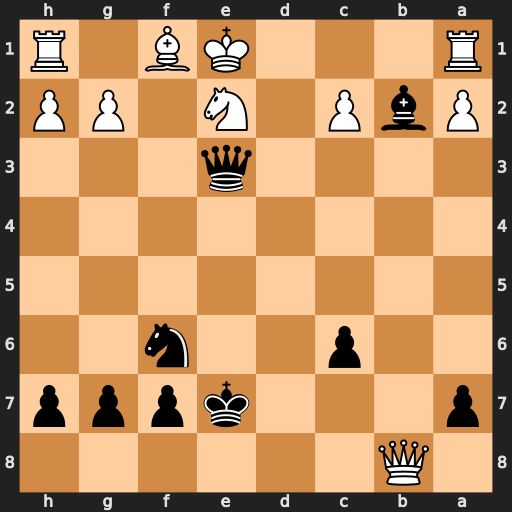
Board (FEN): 1Q6/p3kppp/2p2n2/8/8/4q3/PbP1N1PP/R3KB1R
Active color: b
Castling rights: KQ
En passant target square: -
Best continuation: Bc3+ Kd1 Qd2#